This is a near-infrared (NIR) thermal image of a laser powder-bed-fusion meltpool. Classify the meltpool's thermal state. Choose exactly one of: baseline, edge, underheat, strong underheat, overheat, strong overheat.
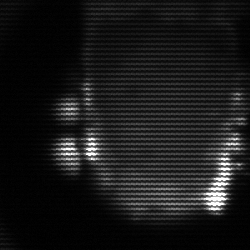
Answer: baseline